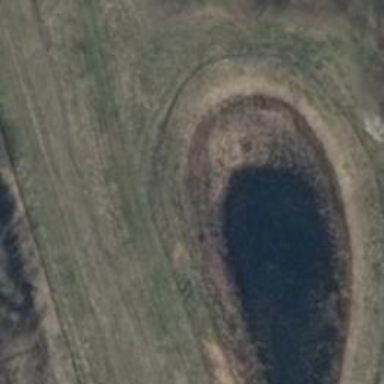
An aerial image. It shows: Peaceful pond surrounded by nature.